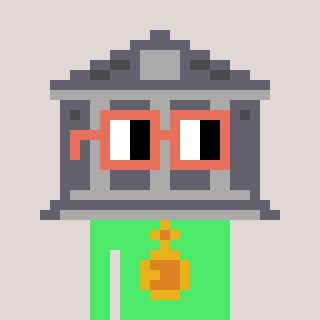
a pixel art character with square orange glasses, a bank-shaped head and a teal-colored body on a warm background